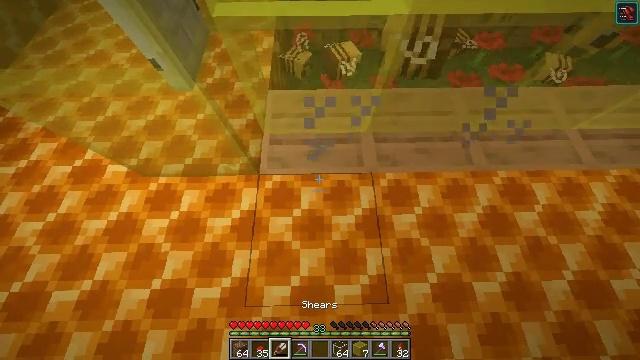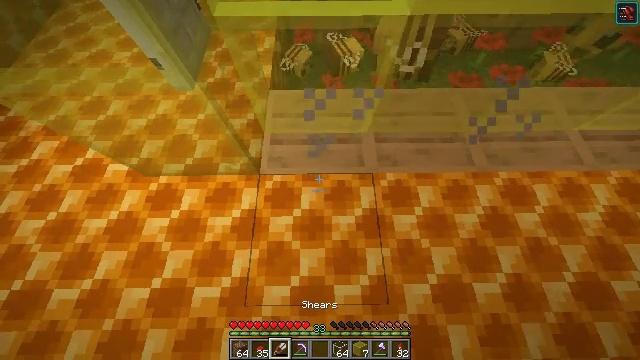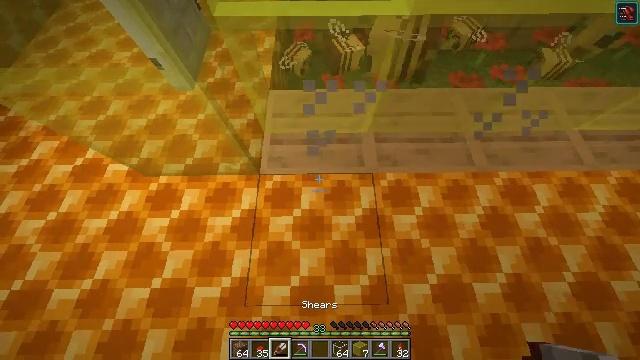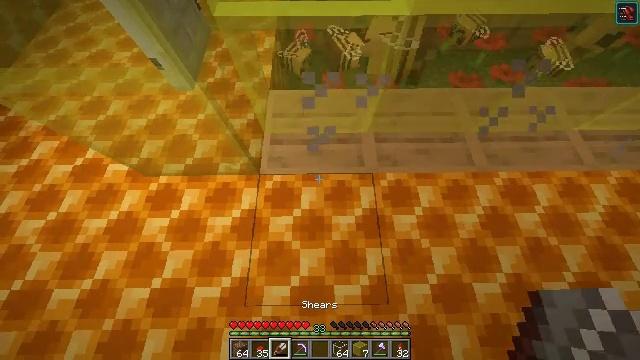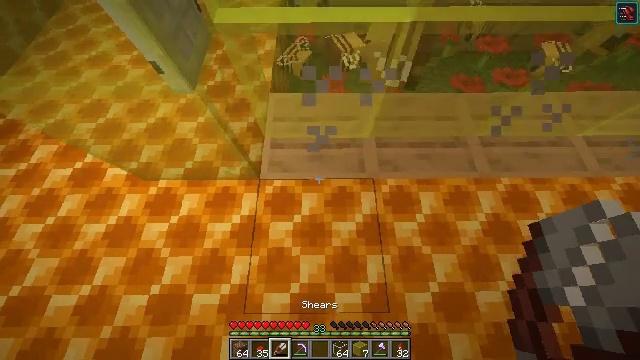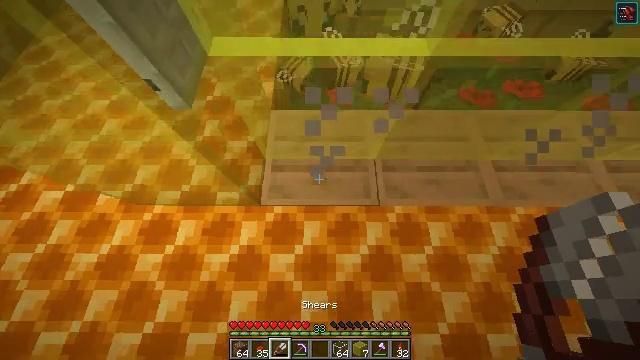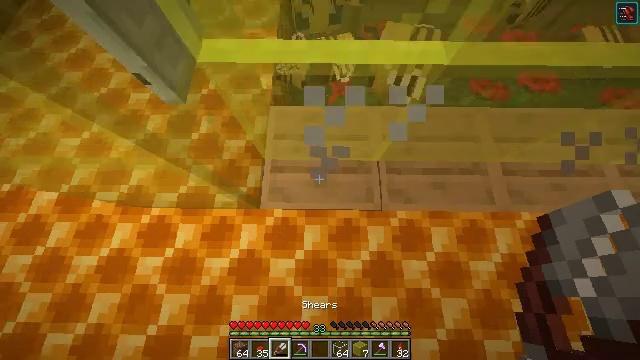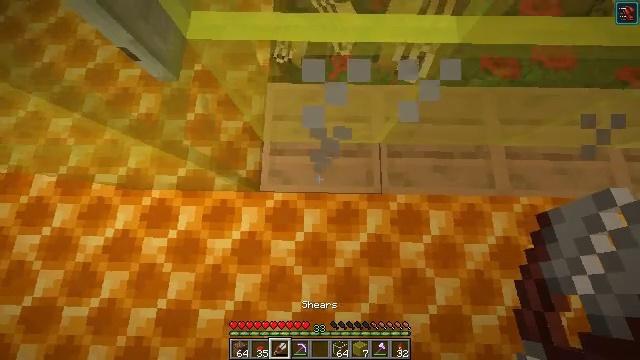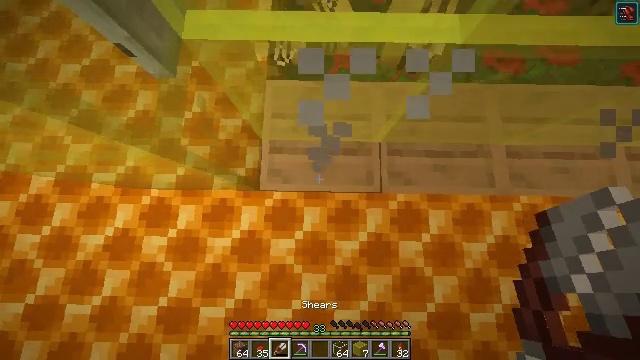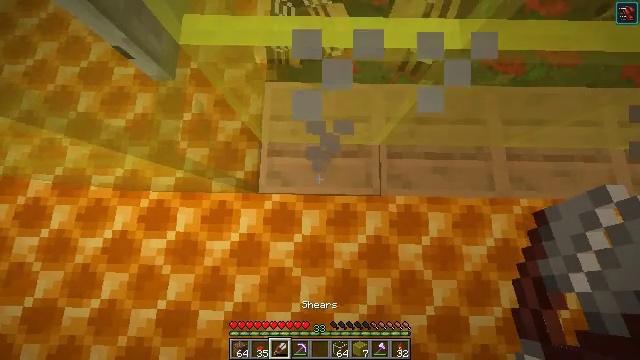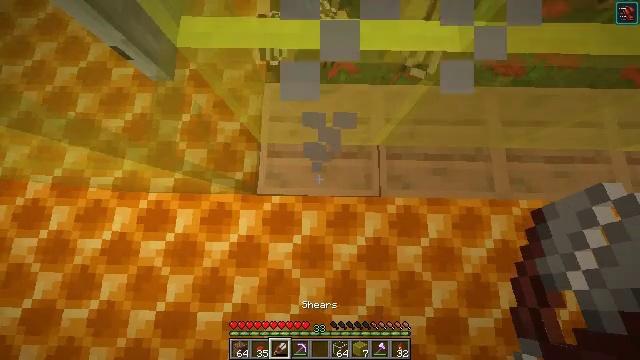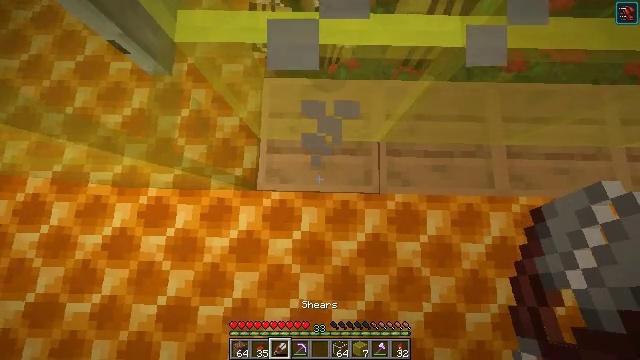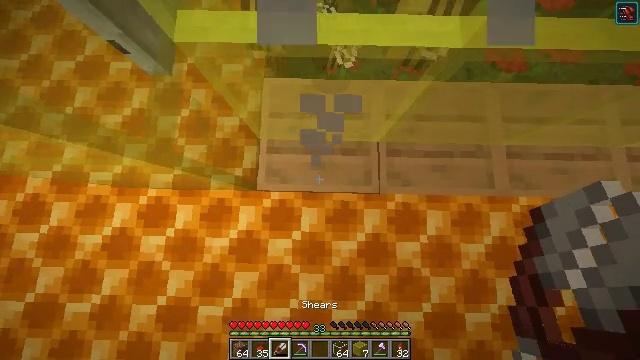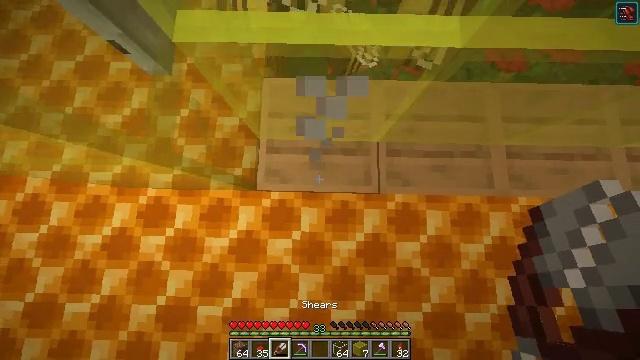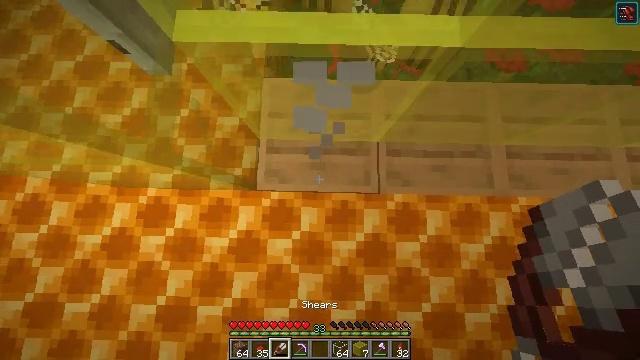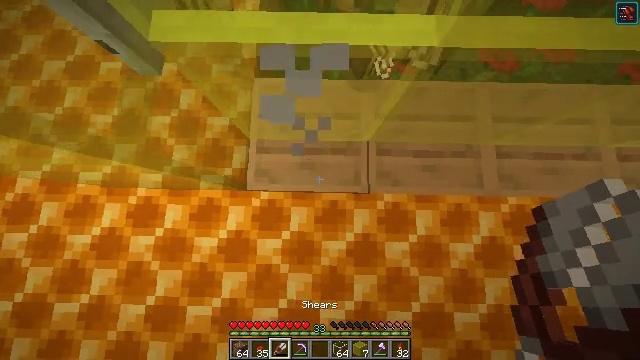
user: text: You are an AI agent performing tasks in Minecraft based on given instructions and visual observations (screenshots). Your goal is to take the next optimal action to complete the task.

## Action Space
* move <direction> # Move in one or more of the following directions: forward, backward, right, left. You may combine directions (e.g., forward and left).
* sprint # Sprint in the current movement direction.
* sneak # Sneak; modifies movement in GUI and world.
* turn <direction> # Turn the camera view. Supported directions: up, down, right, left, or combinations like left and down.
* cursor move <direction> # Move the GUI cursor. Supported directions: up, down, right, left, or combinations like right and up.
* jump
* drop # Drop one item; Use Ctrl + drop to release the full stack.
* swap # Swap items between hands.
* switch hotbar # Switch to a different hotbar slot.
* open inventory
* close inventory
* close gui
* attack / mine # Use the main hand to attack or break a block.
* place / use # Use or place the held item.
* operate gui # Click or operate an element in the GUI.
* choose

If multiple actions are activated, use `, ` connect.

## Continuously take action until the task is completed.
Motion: motion action
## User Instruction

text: Use 4 honeycombs to craft a honeycomb block.
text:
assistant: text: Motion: no_op
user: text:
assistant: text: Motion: no_op
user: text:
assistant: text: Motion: no_op
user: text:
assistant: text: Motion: move forward
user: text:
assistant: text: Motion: move forward
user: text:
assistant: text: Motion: turn down
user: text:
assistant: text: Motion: turn down
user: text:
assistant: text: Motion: turn down
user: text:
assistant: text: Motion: no_op
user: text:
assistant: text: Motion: no_op
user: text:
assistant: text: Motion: turn down
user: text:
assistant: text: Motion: no_op
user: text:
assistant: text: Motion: no_op
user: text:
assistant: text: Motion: use / place
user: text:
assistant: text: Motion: move right, use / place
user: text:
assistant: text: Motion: move right, use / place
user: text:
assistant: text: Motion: move right, use / place
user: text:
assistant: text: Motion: move right, use / place
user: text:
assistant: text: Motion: use / place
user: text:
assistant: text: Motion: use / place
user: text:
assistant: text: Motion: move right, use / place
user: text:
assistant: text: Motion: move right, use / place
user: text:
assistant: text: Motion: move right, use / place
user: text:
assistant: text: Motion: move right, use / place
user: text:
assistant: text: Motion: move right, use / place
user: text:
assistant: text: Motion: use / place
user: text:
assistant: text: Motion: use / place
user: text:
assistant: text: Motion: move right, use / place
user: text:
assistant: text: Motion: move right, use / place
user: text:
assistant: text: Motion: move right, use / place